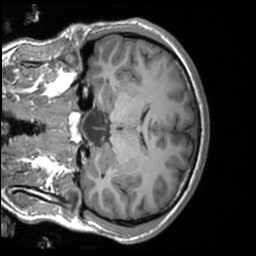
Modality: T1w
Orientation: coronal
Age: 22
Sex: male
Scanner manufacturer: siemens
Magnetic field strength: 3 T
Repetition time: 1.9 s
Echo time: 0.00226 s